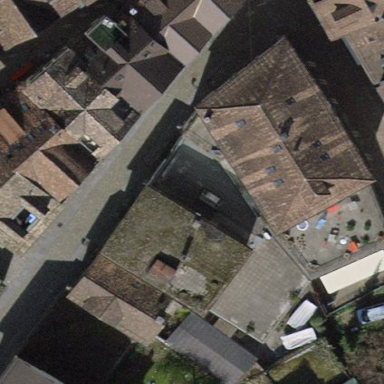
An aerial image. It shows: Building with gabled roof made of roof tiles. The roof is oriented across the structure.